Question: I have a navigation menu which looks like this:

I have to split it into three parts (left, center, right).
I have written the html and css code like this:
'''
<span id="nav-left-img"></span>
<ul id="navigation">
<li>Home</li>
<li>About Us</li>
<li>Products</li>
<li>Contact Us</li>
</ul>
<span id="nav-right-img"></span>
'''
and here is the css:
'''
ul#navigation
{
background: url('../img/menu-c.png') repeat-x;
height: 45px;
clear: both;
width: 420px;
}
ul#navigation li
{
float: left;
text-align: center;
width: 100px;
padding-top: 10px;
}
#nav-left-img
{
background: url('../img/menu-l.png') no-repeat;
height: 45px;
width: 10px;
}
'''
The 'span' does not seems to do the trick; if I use a 'div' it works. What is possibly wrong with the code? Is it ok if I use 'div' instead of 'span' or should I stick with 'div' for joining that left and right image? How do I do it with 'span'?
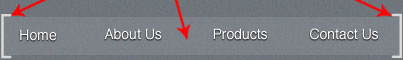
Answer: A is 'display:block' by default, a is 'display:inline' by default. Width and height cannot be set for 'display:inline' elements.
I would recommend to use a 'div'.